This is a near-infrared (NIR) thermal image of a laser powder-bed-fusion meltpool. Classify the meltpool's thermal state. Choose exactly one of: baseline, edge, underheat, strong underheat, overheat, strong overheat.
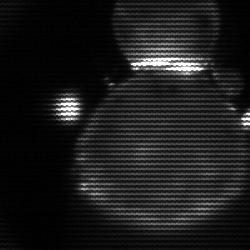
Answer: edge